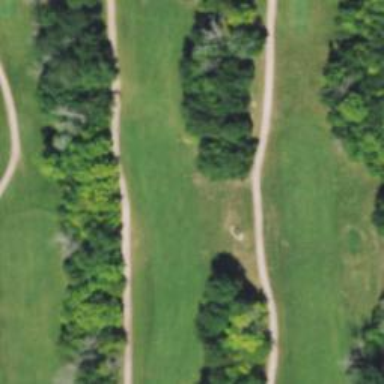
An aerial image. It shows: Golf hole.